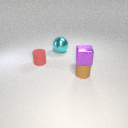
small brown rubber cylinder below small purple metal cube